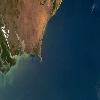
Label: water